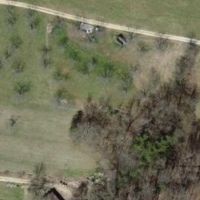
EUNIS habitat code: 52
Species observed at this site:
Prunella vulgaris
Campanula glomerata